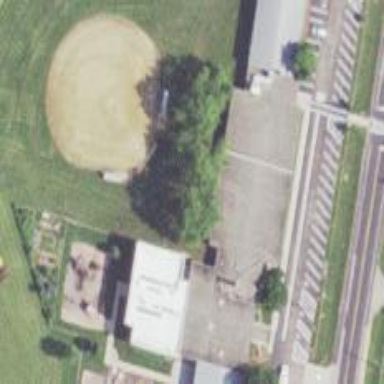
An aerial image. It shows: School building.